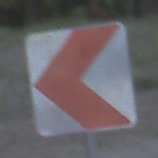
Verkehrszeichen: RichtungstafelnInKurvenKleinRechts
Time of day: SunriseSunset
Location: Outdoor (Urban)
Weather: Clear
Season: NotSpecified
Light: Natural